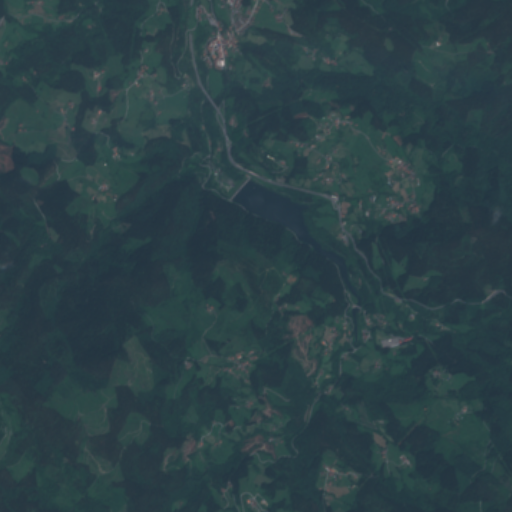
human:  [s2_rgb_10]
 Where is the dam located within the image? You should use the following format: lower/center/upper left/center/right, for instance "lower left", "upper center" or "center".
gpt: The dam is located in the center of the image.
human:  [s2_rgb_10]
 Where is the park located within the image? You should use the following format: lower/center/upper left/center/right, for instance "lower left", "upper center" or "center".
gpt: The park is located in the upper center of the image.
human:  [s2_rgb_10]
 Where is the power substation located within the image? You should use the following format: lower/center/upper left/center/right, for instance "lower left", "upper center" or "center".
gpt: The power substation is located in the lower right of the image.
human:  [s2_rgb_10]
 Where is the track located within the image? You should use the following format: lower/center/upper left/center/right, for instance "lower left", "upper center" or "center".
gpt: There is no track in the image.